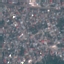
Land use / land cover: Residential